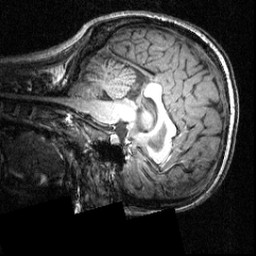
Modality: T1w
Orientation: sagittal
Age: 20
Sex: female
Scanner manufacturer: siemens
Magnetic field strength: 3.951 T
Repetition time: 1.5 s
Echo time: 0.00335 s